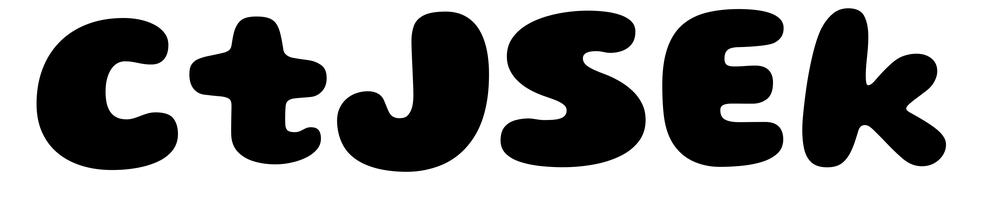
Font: Gluten_ExtraBold